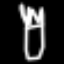
Label: fork